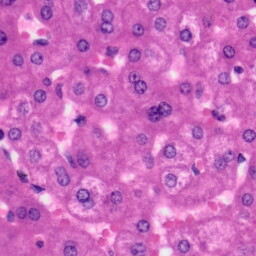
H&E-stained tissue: Liver